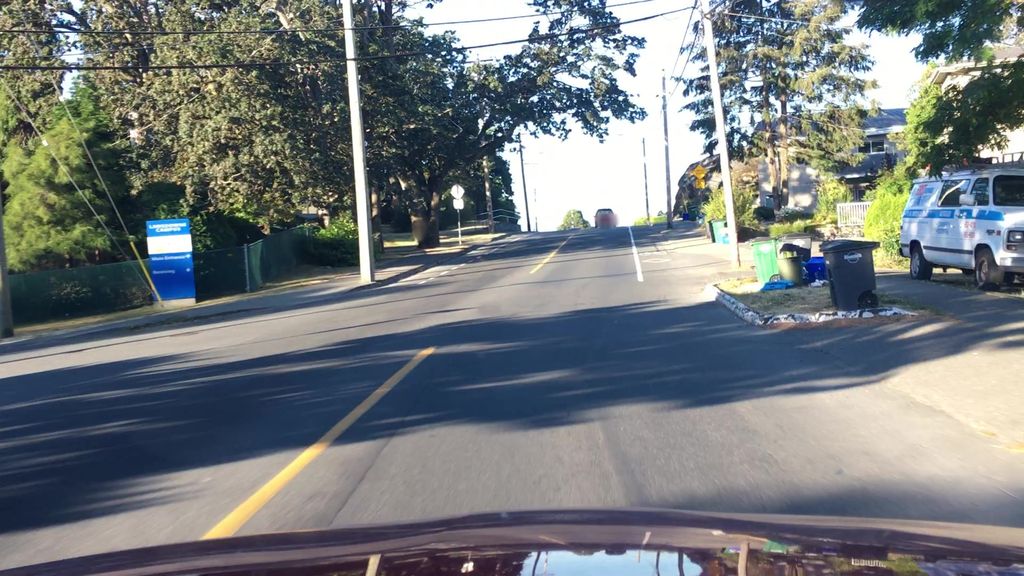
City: victoria